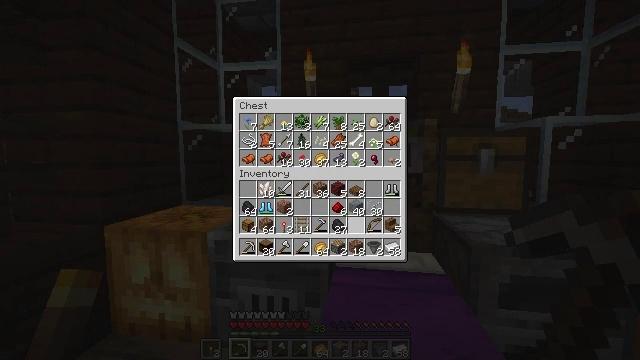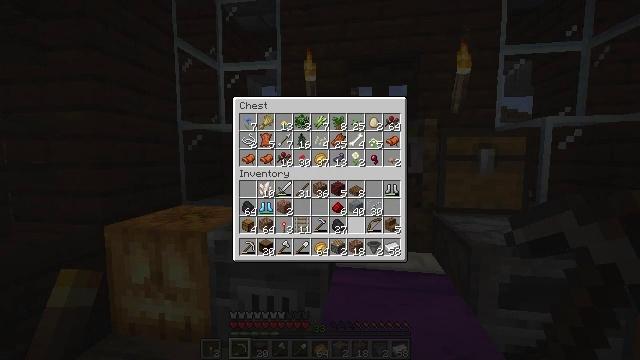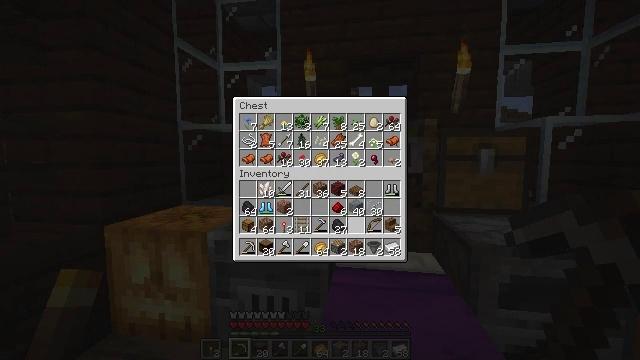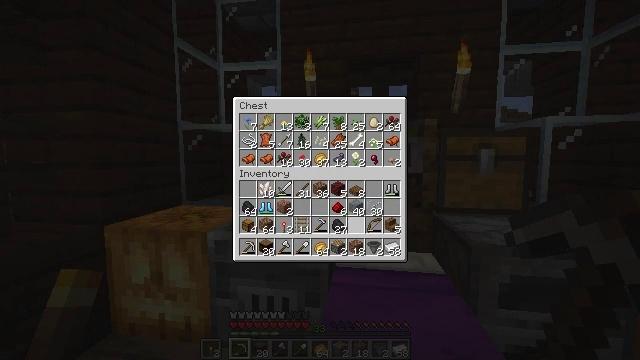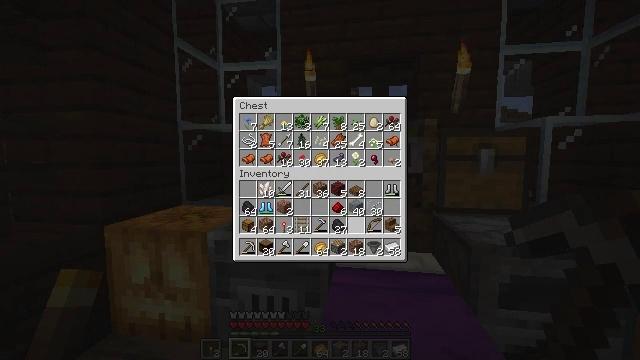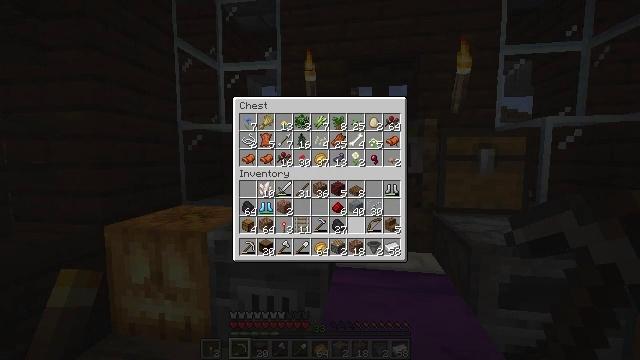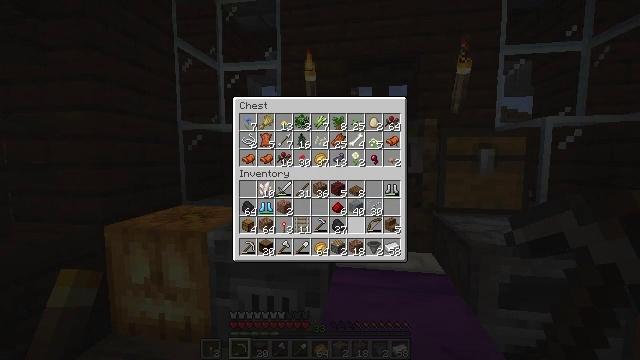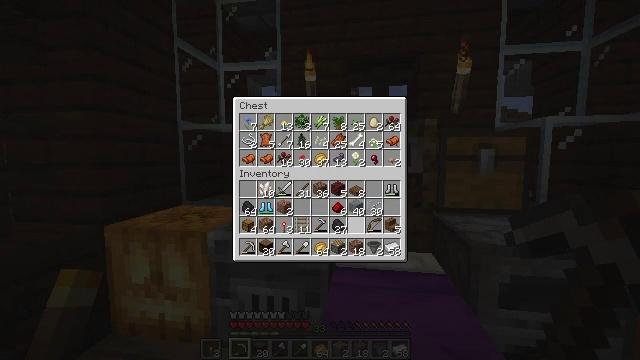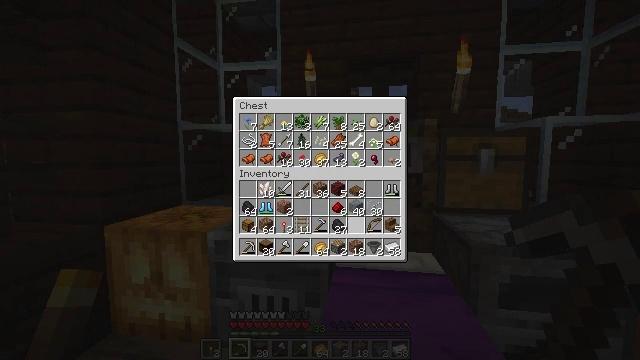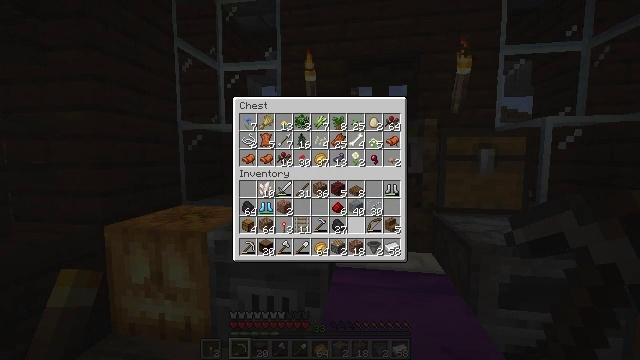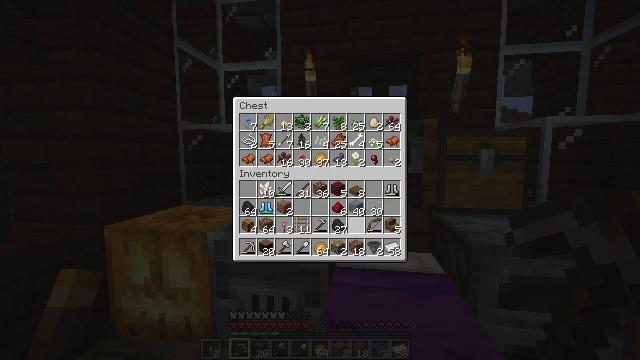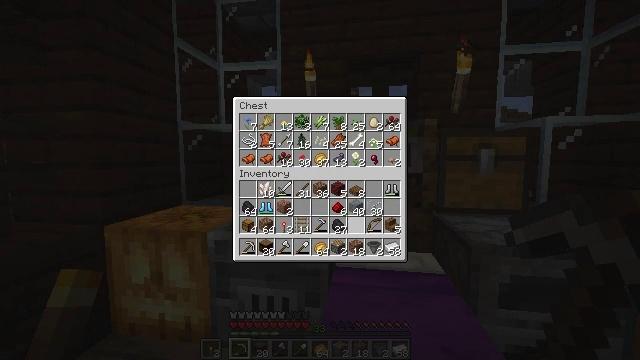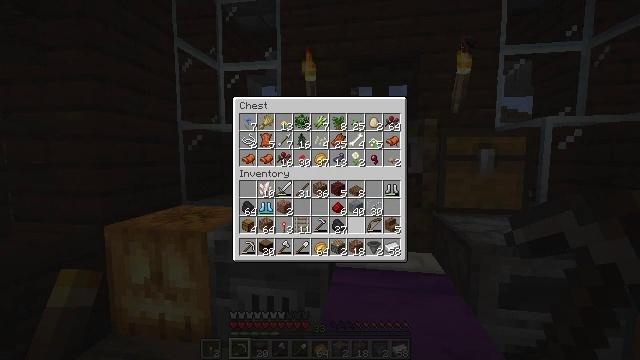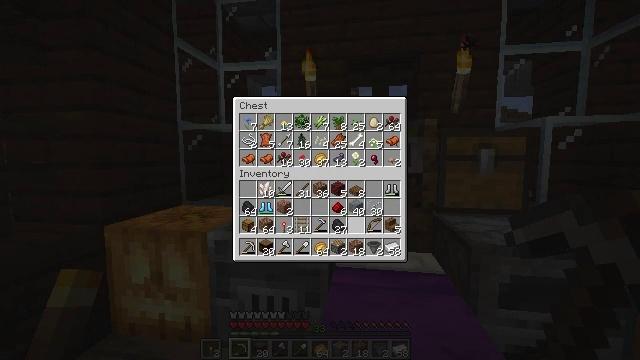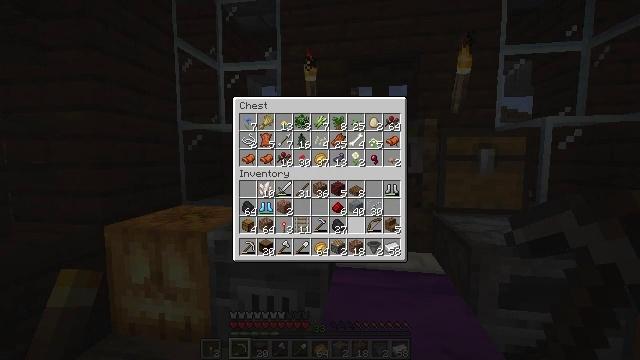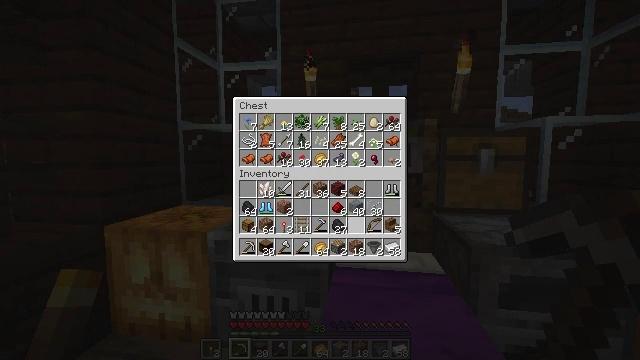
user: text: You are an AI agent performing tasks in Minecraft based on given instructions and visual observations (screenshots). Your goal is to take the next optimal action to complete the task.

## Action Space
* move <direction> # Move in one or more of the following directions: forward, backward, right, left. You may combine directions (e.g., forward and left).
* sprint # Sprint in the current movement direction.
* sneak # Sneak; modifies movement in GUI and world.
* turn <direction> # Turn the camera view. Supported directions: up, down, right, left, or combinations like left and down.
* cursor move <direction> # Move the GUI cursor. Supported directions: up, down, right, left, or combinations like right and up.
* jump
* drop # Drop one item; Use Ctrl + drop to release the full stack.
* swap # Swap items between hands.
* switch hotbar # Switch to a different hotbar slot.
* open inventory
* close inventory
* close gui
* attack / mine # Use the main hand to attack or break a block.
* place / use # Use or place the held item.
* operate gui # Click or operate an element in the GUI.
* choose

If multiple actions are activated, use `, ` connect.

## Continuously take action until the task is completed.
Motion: motion action
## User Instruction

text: Craft a comparator.
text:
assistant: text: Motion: sneak
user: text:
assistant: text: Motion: sneak
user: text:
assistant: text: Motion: sneak
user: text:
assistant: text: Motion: sneak
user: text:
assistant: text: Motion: sneak
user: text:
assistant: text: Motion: sneak
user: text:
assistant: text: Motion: sneak
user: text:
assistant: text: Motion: sneak
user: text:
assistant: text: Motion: sneak
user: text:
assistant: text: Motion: sneak
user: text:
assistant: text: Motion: sneak
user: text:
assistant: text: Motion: sneak
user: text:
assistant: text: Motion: sneak
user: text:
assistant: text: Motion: sneak
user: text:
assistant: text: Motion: sneak
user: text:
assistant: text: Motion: sneak
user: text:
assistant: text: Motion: sneak
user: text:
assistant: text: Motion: sneak
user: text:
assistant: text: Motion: sneak
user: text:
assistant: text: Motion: sneak
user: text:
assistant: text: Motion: no_op
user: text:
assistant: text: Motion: no_op
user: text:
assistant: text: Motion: no_op
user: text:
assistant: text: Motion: no_op
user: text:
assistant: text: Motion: no_op
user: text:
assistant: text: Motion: no_op
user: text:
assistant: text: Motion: no_op
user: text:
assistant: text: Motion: no_op
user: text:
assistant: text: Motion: no_op
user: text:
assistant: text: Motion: no_op